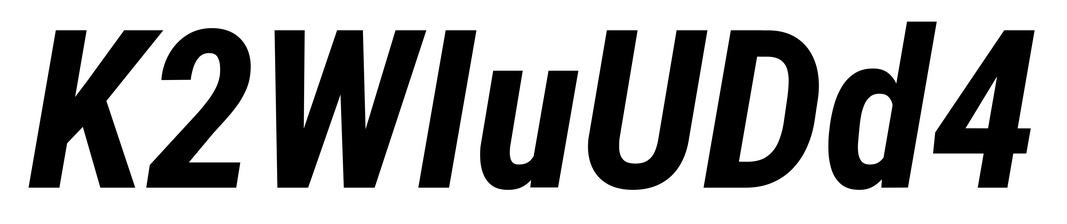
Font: Roboto-Italic_Condensed_Bold_Italic